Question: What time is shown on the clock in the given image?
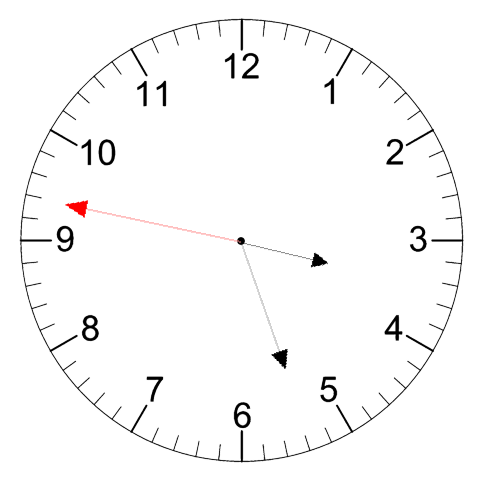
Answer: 03:26:47